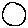
Label: circle